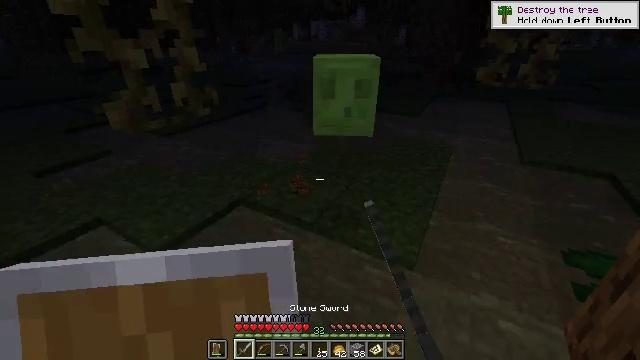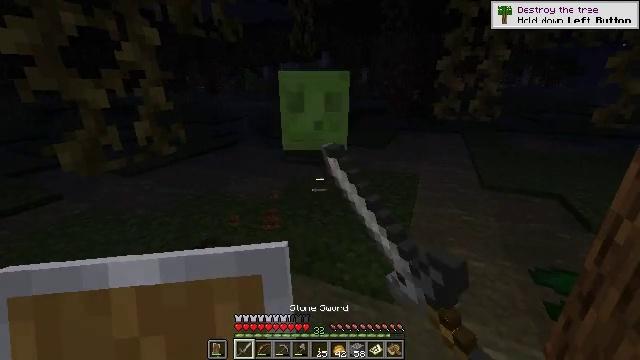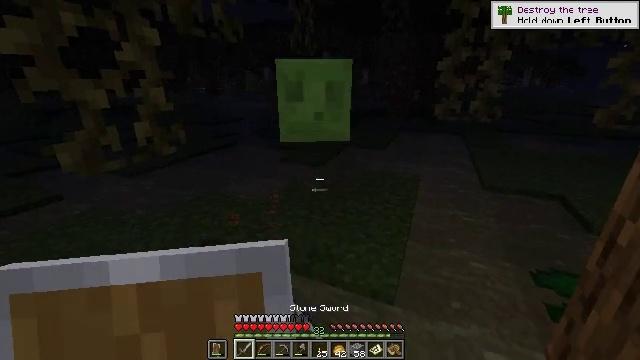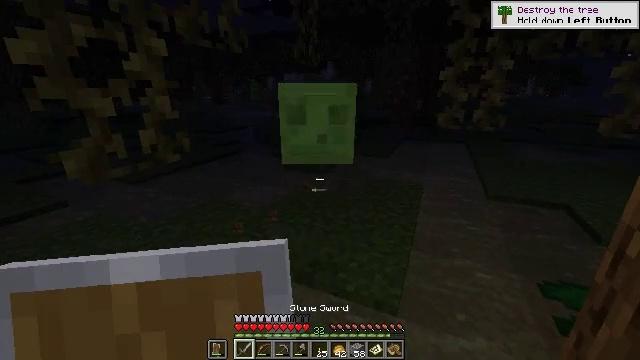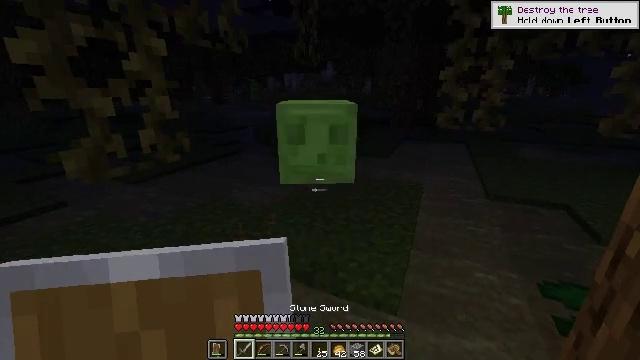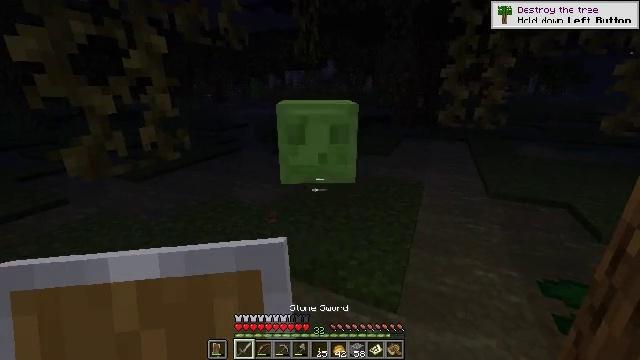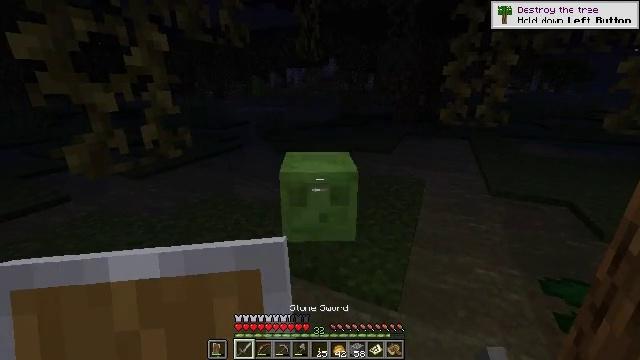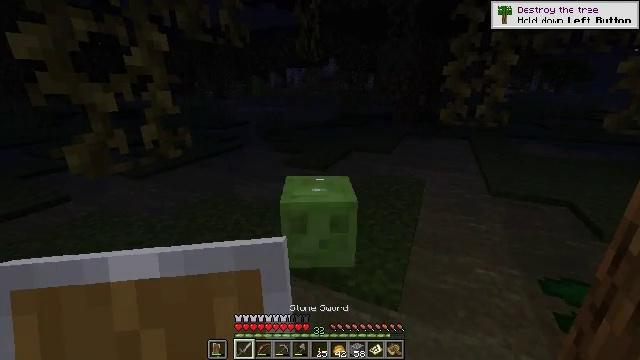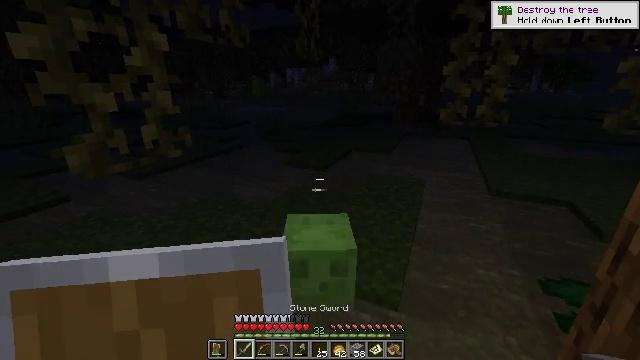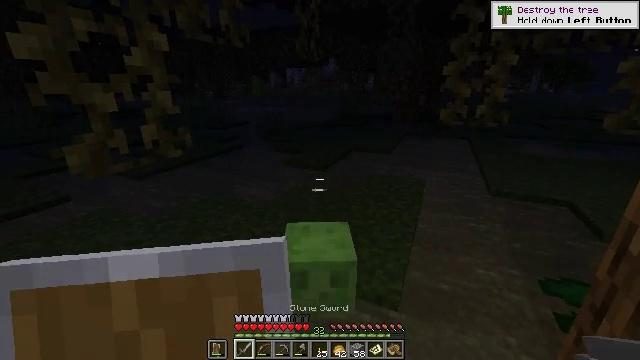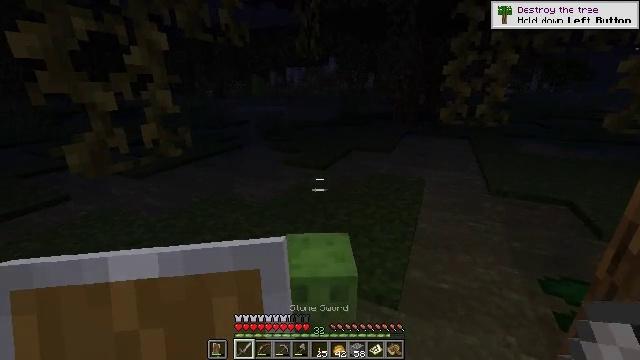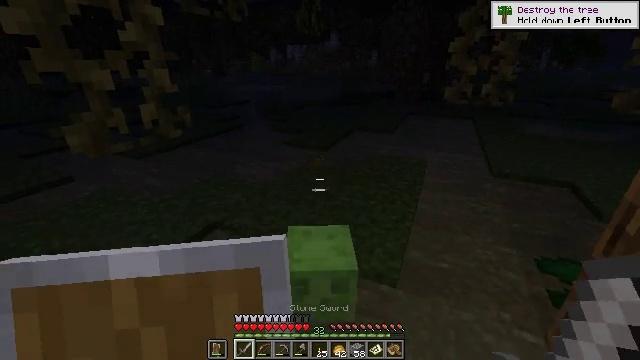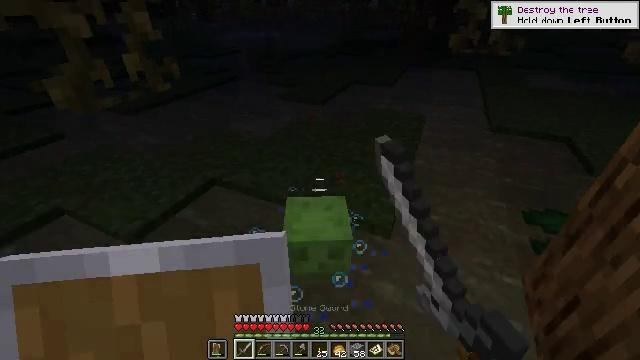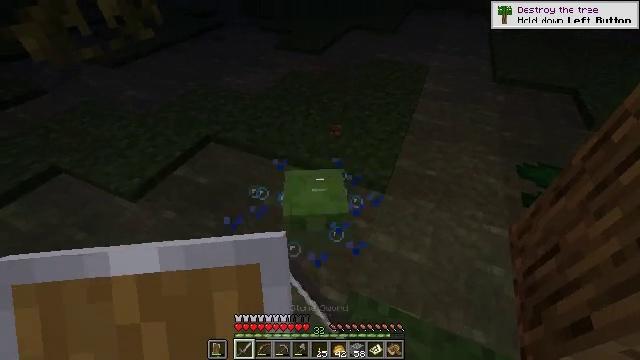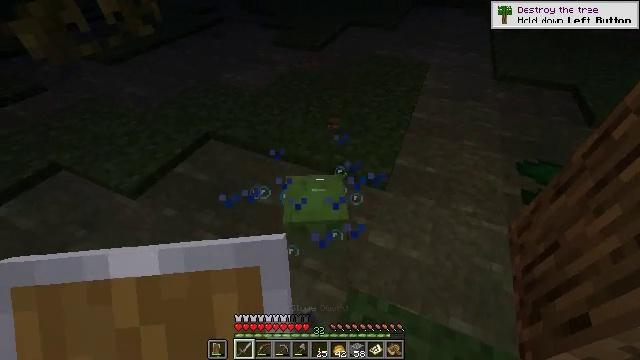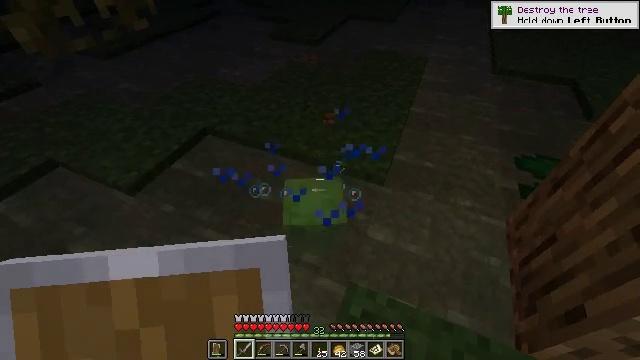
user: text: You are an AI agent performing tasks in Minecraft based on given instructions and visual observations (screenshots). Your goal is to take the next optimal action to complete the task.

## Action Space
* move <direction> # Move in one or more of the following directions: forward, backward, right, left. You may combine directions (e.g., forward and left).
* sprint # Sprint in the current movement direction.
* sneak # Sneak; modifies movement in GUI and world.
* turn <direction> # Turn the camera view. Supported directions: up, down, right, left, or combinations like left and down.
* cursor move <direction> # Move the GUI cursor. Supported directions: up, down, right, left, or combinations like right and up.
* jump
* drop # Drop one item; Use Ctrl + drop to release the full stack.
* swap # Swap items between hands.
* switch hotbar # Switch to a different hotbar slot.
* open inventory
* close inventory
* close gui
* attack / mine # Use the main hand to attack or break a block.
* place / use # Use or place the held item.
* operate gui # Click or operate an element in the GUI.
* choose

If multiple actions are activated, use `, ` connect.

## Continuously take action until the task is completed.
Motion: motion action
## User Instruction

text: Kill the slime.
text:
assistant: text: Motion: turn right and up, attack / mine
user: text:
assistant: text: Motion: attack / mine
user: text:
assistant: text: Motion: turn up, attack / mine
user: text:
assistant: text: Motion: attack / mine
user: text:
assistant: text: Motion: attack / mine
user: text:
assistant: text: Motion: attack / mine
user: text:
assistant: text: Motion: attack / mine
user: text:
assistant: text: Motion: attack / mine
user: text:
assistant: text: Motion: attack / mine
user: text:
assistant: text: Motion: attack / mine
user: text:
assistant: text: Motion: turn down, attack / mine
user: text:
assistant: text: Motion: turn down, attack / mine
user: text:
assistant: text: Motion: turn down, attack / mine
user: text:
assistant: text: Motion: attack / mine
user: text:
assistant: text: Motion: turn down, attack / mine
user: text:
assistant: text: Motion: attack / mine
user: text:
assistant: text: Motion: attack / mine
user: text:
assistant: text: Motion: attack / mine
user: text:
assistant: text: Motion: turn down, attack / mine
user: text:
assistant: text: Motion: turn down, attack / mine
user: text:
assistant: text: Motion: attack / mine
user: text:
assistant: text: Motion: turn down, attack / mine
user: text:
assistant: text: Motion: no_op
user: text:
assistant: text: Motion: jump
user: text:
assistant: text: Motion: jump
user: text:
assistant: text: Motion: turn down, jump
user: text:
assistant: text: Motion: turn down, jump
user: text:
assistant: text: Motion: turn down
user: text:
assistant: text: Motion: turn down
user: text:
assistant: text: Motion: turn down